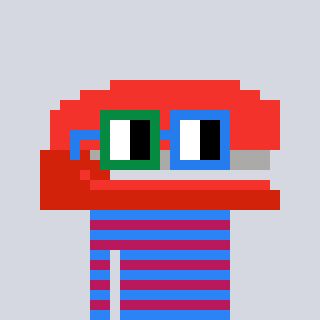
a pixel art character with square green and blue glasses, a stapler-shaped head and a darkpink-colored body on a cool background